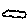
Label: cloud